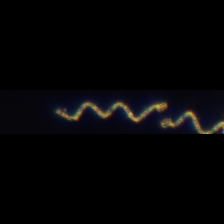
Taxon: Chaetoceros
Group: Diatoms